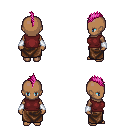
a pixel art fantasy rpg character, female body template, human, dark skin, maroon sleeveless shirt, robe skirt, pink mohawk hairstyle, white cloth bracers, four views (front, back, left, right), 2x2 character sprite sheet, small pixel art, hard edges, no anti-aliasing